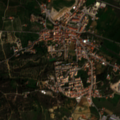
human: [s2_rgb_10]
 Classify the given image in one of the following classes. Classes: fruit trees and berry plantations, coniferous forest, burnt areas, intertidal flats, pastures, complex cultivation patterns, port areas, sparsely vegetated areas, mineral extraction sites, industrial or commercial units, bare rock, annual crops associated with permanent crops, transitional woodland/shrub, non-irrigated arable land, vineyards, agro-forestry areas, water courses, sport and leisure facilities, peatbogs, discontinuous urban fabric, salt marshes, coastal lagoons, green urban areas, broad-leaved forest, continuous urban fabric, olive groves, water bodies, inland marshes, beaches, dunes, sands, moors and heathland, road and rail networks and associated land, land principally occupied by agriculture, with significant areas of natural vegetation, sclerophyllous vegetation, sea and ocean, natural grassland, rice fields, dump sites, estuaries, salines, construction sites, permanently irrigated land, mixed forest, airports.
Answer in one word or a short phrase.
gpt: discontinuous urban fabric, industrial or commercial units, mineral extraction sites, fruit trees and berry plantations, annual crops associated with permanent crops, complex cultivation patterns, land principally occupied by agriculture, with significant areas of natural vegetation